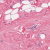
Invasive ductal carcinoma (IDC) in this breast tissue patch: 0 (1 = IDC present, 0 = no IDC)